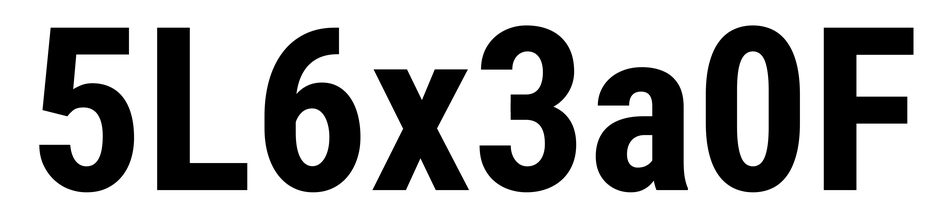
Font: Roboto_Condensed_Bold